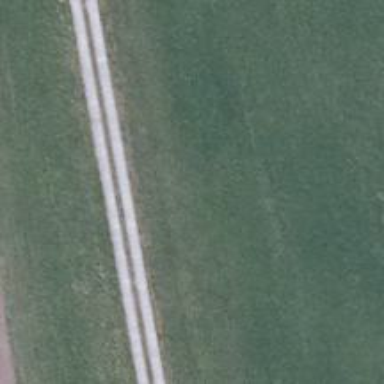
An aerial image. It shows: Concrete-laned track with grade1 tracktype. It has embankment resembling dyke.